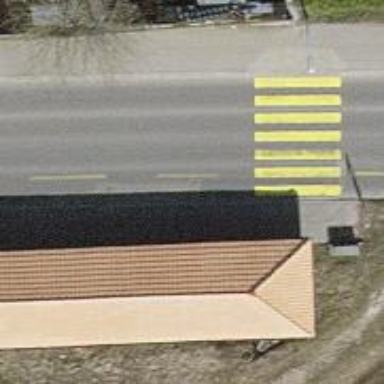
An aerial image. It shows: Public transport stop position.